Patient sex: M
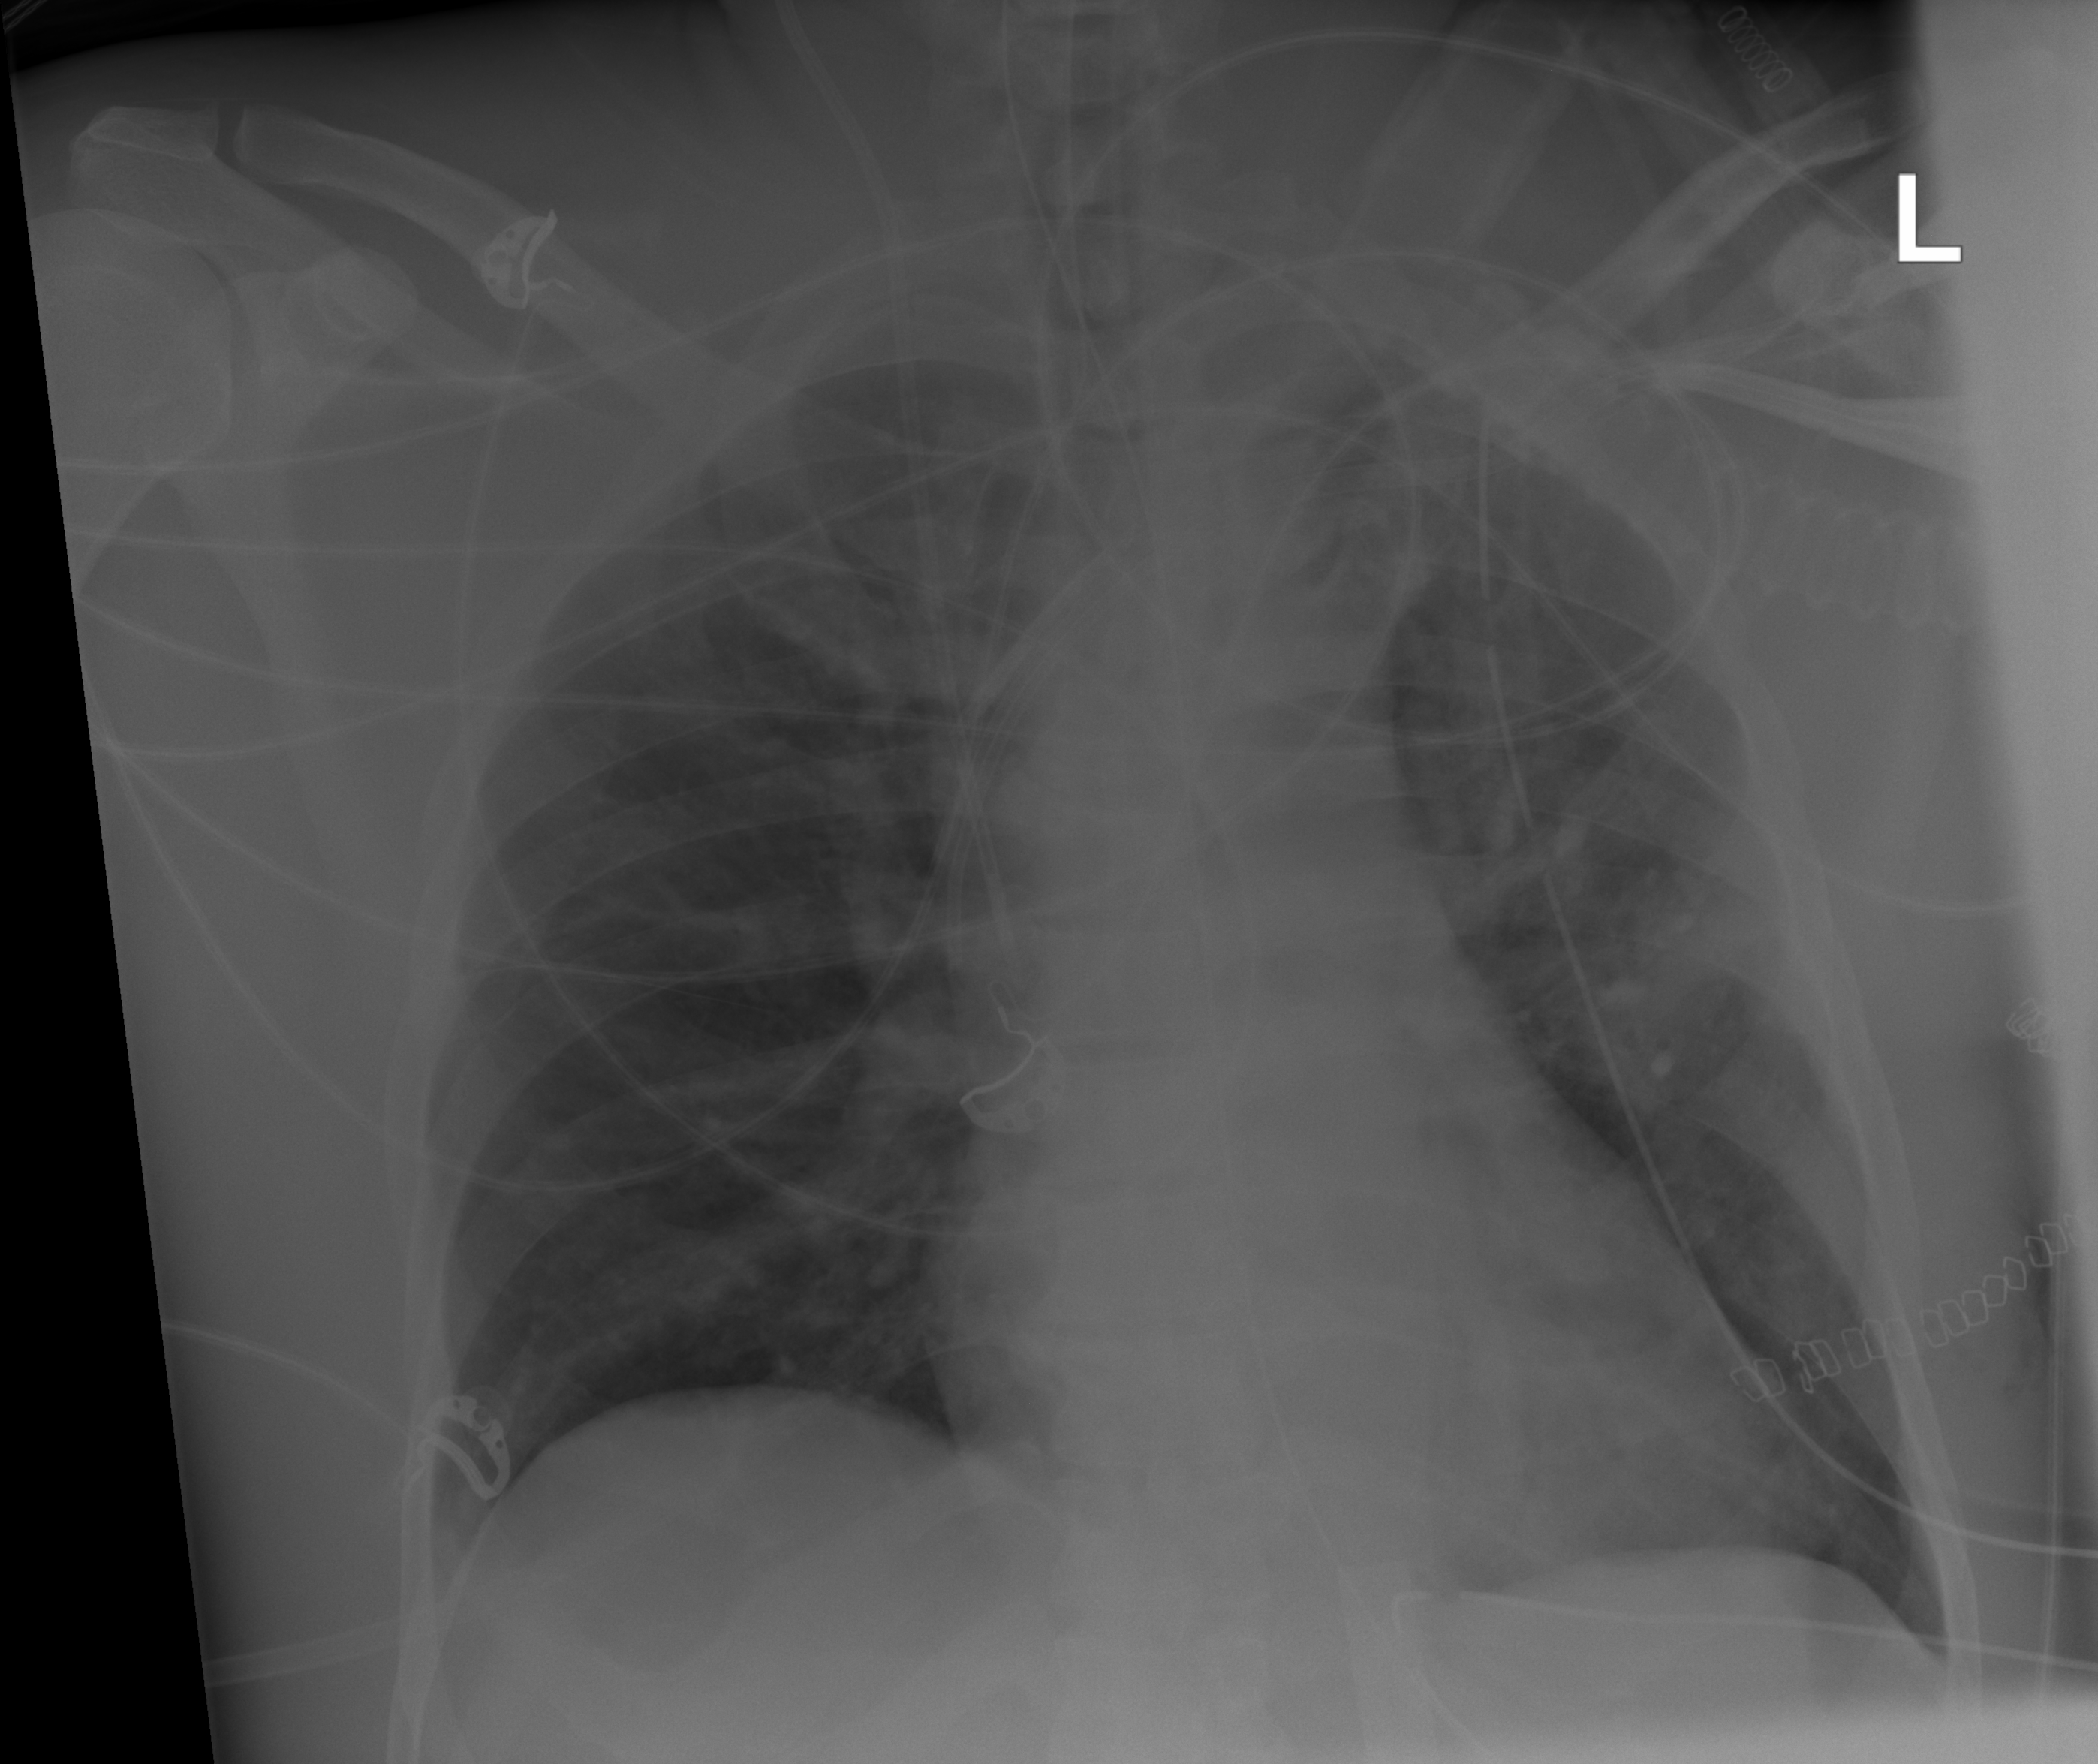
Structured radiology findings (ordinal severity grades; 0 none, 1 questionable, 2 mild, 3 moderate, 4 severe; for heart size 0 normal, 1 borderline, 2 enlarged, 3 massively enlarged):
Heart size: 0
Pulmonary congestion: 0
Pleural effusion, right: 1
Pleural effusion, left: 0
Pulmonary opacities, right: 1
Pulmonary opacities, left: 2
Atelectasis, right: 0
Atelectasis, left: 0